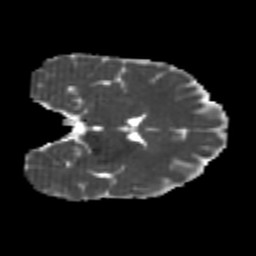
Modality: MD
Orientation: coronal
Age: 26
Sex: female
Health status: healthy
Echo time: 0.074 s